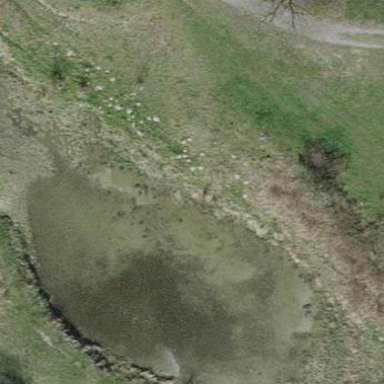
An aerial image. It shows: Beautiful wet meadow natural wetland.